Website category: university
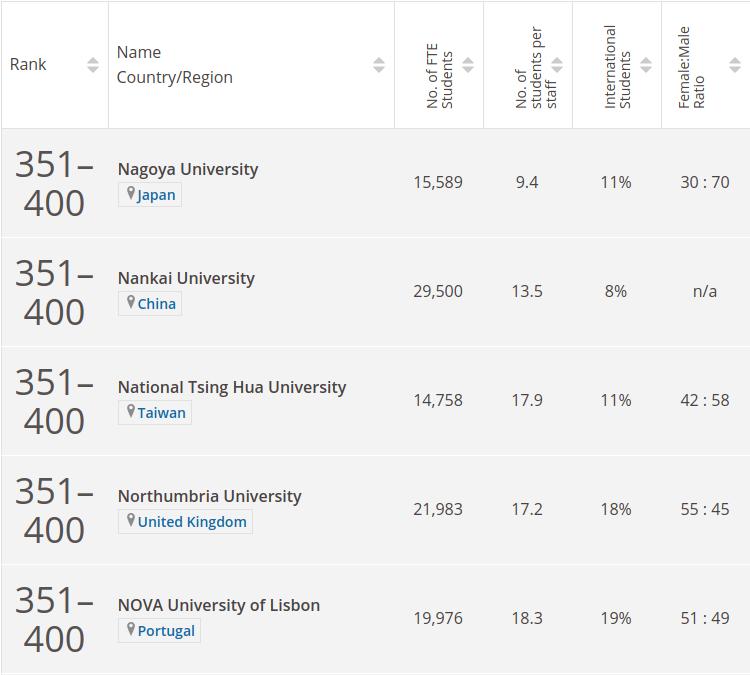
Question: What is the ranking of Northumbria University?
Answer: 351400

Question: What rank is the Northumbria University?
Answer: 351400

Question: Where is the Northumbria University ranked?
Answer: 351400

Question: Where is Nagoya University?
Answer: Japan

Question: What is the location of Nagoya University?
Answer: Japan

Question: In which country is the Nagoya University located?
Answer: Japan

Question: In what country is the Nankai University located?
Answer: China

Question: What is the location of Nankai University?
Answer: China

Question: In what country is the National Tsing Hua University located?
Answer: Taiwan

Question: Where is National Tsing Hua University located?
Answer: Taiwan

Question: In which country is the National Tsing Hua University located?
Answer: Taiwan

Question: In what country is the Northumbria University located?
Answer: United Kingdom

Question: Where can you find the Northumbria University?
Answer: United Kingdom

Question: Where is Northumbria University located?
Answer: United Kingdom

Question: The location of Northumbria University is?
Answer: United Kingdom

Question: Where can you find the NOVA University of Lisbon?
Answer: Portugal

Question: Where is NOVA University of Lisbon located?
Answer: Portugal

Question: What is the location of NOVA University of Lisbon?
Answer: Portugal

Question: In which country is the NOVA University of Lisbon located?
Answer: Portugal

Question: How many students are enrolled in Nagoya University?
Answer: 15,589

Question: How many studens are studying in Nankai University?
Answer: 29,500

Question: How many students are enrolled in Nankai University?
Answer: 29,500

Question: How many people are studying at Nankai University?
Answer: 29,500

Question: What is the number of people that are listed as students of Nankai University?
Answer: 29,500

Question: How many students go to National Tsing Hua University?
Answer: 14,758

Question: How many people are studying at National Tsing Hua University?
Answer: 14,758

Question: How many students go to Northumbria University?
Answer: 21,983

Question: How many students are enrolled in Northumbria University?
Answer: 21,983

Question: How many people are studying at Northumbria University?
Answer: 21,983

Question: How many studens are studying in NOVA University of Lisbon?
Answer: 19,976

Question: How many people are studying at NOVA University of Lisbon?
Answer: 19,976

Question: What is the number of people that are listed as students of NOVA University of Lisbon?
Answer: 19,976

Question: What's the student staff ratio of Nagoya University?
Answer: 9.4

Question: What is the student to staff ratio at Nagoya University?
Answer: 9.4

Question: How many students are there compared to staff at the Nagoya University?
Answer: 9.4

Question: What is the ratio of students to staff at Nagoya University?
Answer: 9.4

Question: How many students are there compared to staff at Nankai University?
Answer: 13.5

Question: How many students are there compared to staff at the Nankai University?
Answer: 13.5

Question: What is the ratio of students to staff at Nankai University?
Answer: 13.5

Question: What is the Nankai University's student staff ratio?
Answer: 13.5

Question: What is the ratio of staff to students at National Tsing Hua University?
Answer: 17.9

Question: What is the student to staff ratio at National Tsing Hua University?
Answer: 17.9

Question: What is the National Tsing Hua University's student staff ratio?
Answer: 17.9

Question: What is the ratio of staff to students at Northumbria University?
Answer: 17.2

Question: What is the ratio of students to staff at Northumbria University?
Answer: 17.2

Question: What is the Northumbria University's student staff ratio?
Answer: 17.2

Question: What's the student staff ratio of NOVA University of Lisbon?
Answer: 18.3

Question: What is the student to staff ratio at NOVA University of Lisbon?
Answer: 18.3

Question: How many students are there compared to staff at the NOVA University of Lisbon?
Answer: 18.3

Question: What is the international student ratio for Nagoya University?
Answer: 11%

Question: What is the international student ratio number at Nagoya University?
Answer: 11%

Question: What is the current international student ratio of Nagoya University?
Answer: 11%

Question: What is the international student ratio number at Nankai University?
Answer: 8%

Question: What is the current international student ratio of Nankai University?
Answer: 8%

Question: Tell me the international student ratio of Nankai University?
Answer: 8%

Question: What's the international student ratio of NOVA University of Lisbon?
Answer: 19%

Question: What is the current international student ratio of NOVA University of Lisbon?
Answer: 19%

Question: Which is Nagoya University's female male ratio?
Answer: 30 : 70

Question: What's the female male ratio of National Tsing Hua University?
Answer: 42 : 58

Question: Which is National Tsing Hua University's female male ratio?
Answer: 42 : 58

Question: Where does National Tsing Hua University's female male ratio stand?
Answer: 42 : 58

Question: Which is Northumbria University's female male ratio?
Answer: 55 : 45

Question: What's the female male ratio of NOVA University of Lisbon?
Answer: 51 : 49

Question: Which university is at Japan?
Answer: Nagoya University